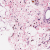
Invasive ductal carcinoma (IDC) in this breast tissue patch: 0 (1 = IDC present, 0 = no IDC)